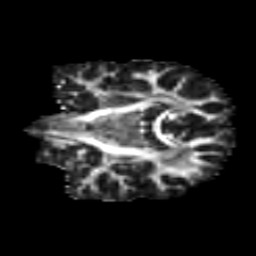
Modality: FA
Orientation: coronal
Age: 17
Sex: male
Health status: ill
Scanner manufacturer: ge
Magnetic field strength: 3 T
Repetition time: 6.776 s
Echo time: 0.0794 s